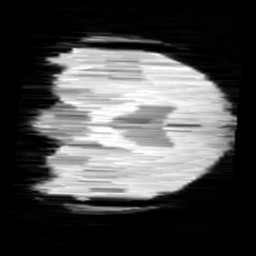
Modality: minIP
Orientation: coronal
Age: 11
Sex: male
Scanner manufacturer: siemens
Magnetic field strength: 3 T
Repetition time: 0.027 s
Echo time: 0.02 s